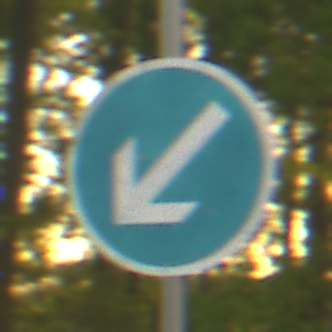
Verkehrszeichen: VorgeschriebeneVorbeifahrtLinks
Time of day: SunriseSunset
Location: Outdoor (RoadRail)
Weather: Clear
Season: NotSpecified
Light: Natural